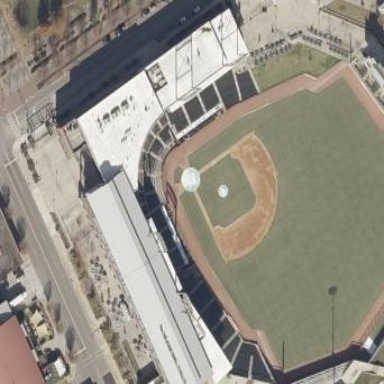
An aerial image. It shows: Concrete baseball stadium.